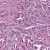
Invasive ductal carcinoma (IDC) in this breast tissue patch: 1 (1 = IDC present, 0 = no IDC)